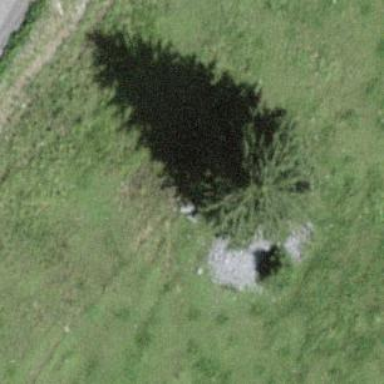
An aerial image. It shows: Evergreen tree with needle-leaved leaves.